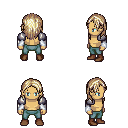
a pixel art fantasy rpg character, male body template, human, tanned skin, steel arm armor, teal pants, white blonde long hairstyle, white cloth bracers, brown shoes, four views (front, back, left, right), 2x2 character sprite sheet, small pixel art, hard edges, no anti-aliasing